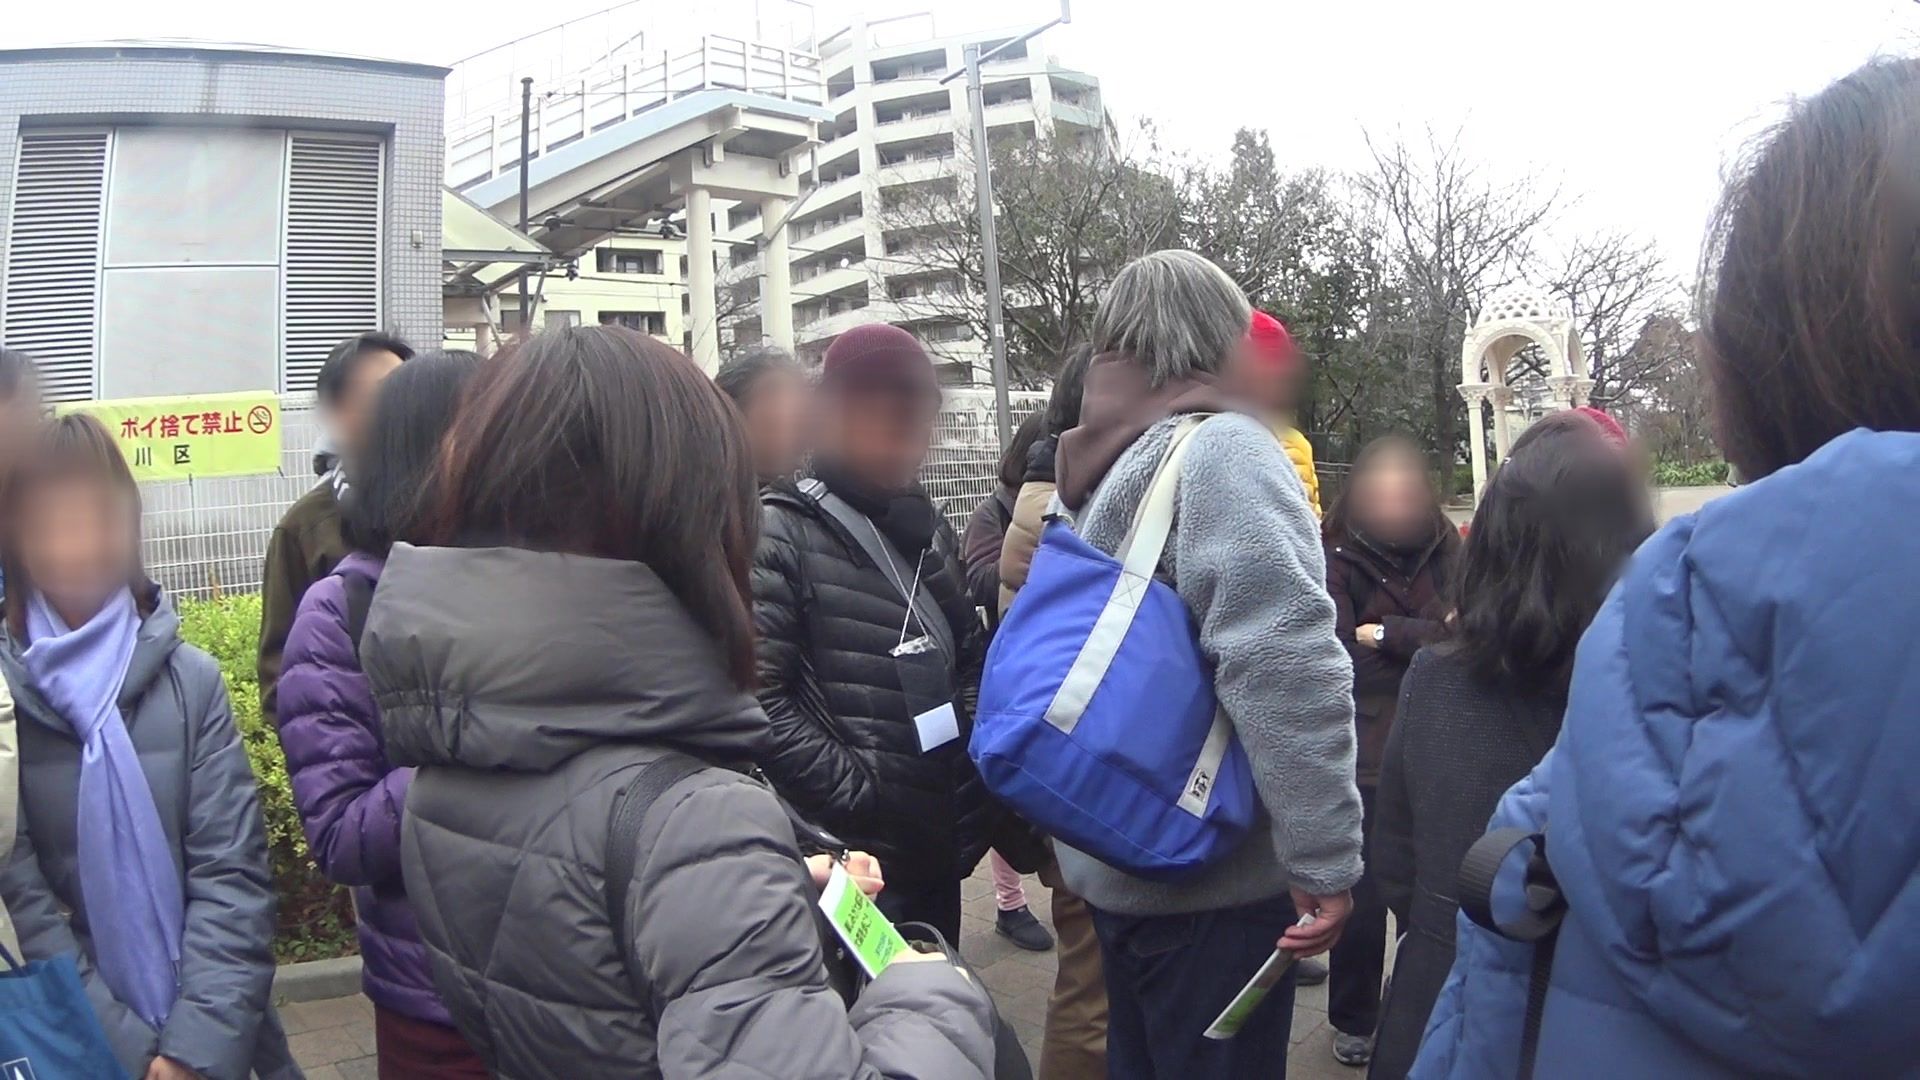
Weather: clear
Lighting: day
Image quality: good
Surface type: walking surface
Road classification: pedestrian, path
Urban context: urban centre
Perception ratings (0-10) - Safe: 2.64, Lively: 6.15, Beautiful: 1.44, Boring: 5.63, Depressing: 5.03, Wealthy: 4.07